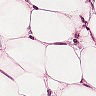
Metastatic tissue present: yes